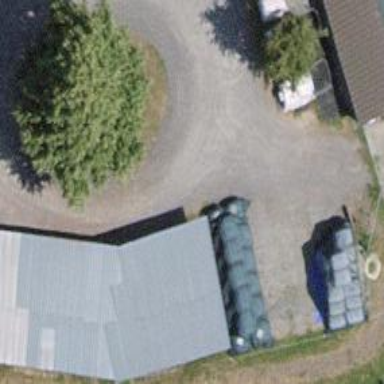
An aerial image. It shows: Shed building.